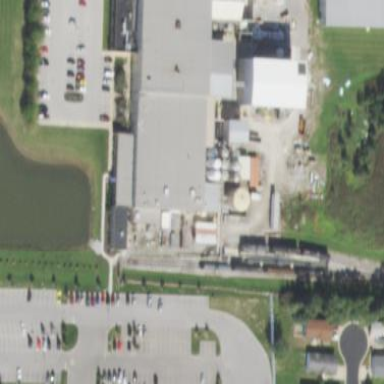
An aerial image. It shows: Modern industrial building with flat light gray roof.